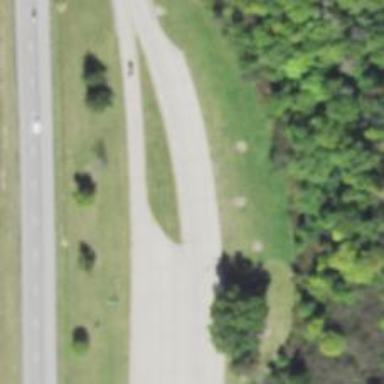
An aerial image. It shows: Service road leading to weigh station.